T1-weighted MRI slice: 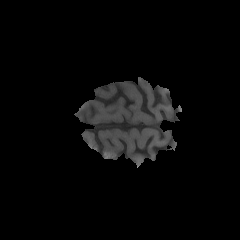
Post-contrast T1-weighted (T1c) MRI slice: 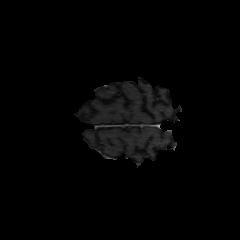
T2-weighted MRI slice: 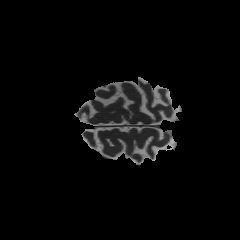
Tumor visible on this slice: no